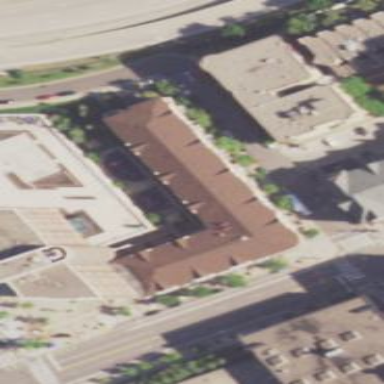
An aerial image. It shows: Residential building with half-hipped roof shape.